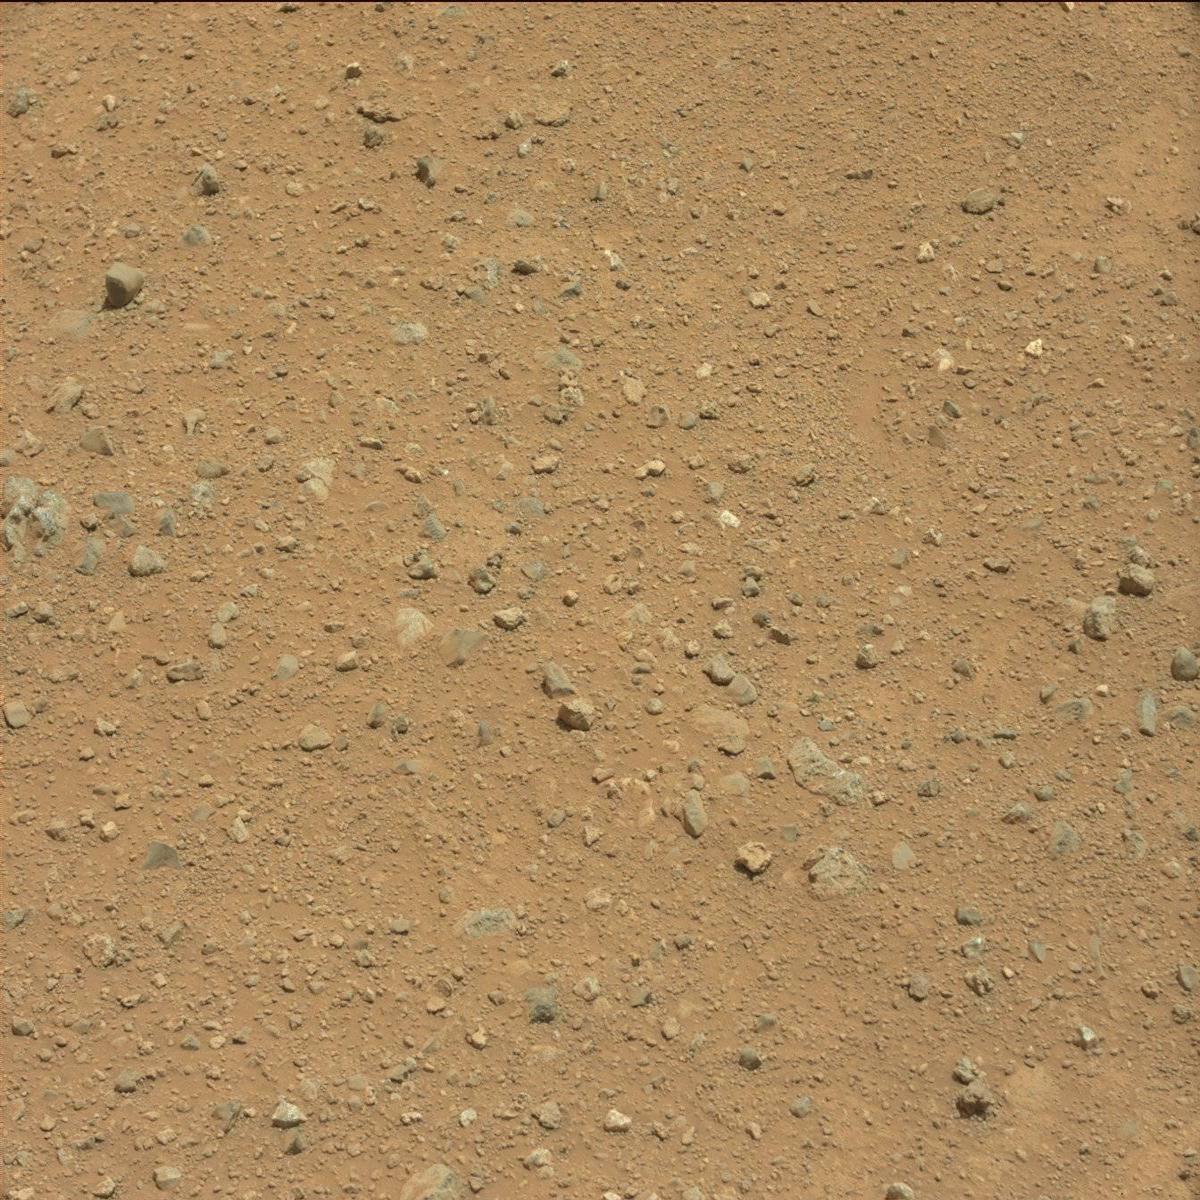
Terrain classes present: Bedrock, Rock, Sand / Soil